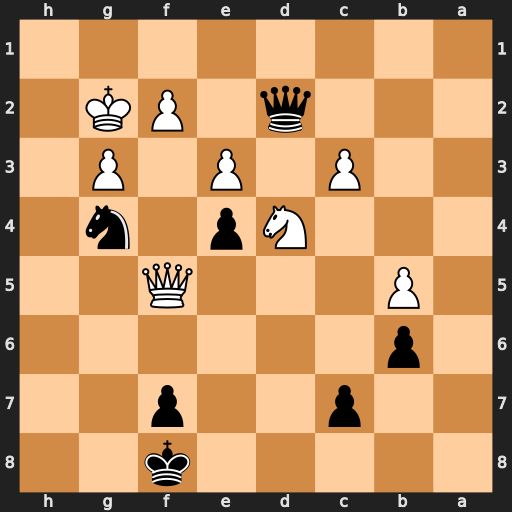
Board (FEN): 5k2/2p2p2/1p6/1P3Q2/3Np1n1/2P1P1P1/3q1PK1/8
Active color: b
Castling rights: -
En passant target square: -
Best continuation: Nxe3+ Kh3 Nxf5